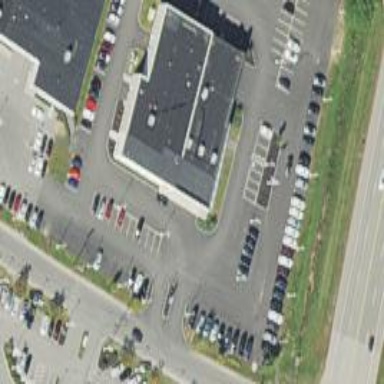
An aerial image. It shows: Retail building with car shop.